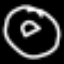
Label: donut